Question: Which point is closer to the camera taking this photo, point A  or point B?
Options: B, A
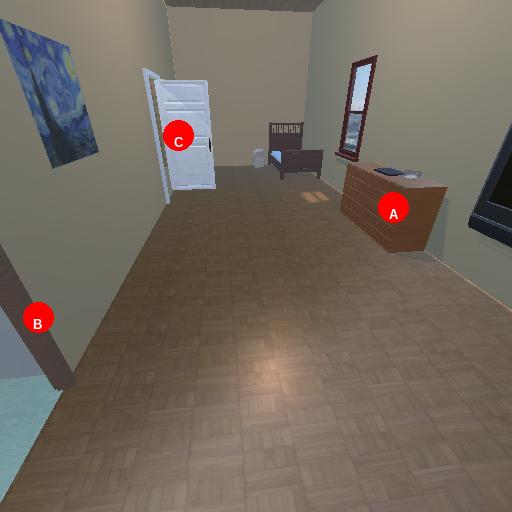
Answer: B